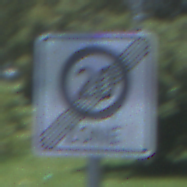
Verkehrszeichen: EndeZone20
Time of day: Midday
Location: Outdoor (Nature)
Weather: Clear
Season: Summer
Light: Natural